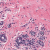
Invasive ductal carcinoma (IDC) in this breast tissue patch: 0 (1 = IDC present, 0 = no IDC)